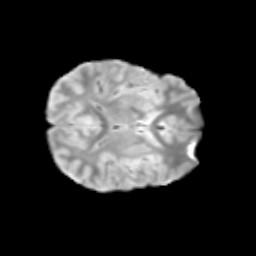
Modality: T2w
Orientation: axial
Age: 11
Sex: male
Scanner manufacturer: siemens
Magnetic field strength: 3 T
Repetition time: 3.8 s
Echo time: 0.07 s